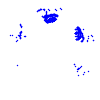
Particle: pion